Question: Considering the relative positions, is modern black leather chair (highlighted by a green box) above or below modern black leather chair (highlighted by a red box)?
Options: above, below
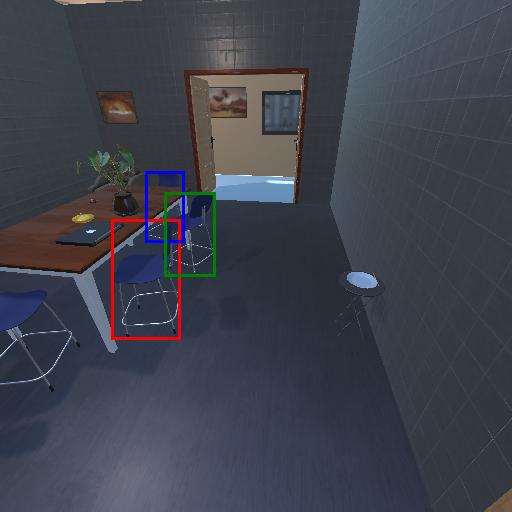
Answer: above